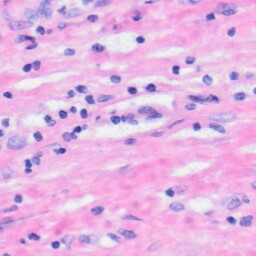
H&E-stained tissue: Liver